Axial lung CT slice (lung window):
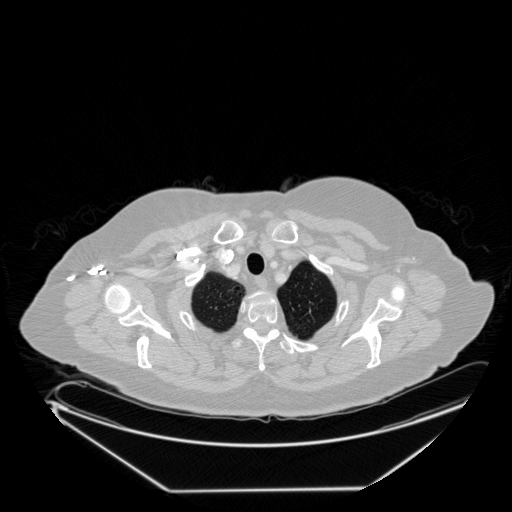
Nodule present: no